Field crop: tomato
Growth stage: 1
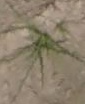
Species: cyperus